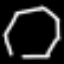
Label: octagon